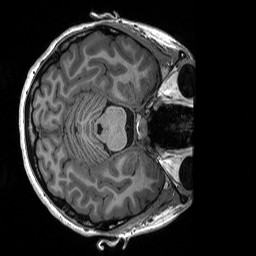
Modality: T1w
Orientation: axial
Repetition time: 8 s
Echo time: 0.066 s